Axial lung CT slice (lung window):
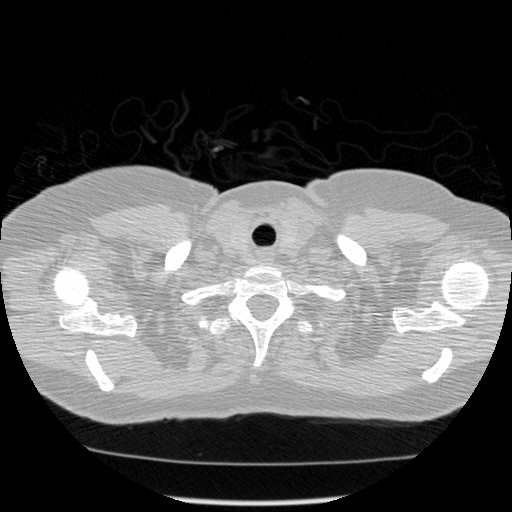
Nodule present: no